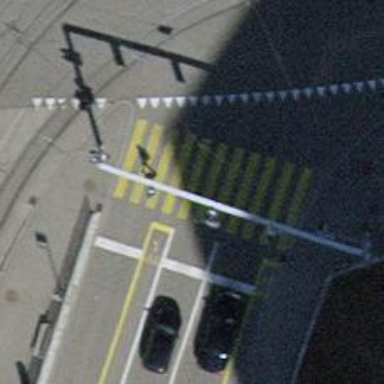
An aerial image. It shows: Zebra crossing with traffic signals on the road.